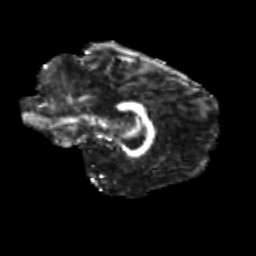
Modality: FA
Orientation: sagittal
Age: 31
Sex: female
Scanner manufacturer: siemens
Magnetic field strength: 3 T
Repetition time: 3.5 s
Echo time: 0.104 s